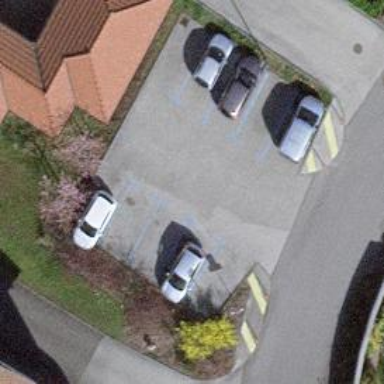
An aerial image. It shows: Parking area with surface.